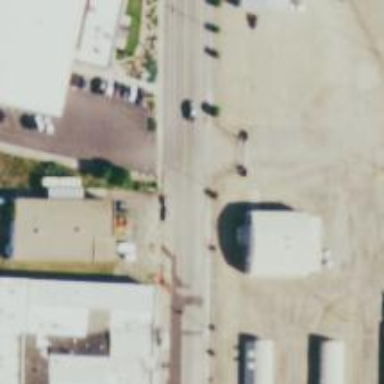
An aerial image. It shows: Stop road.